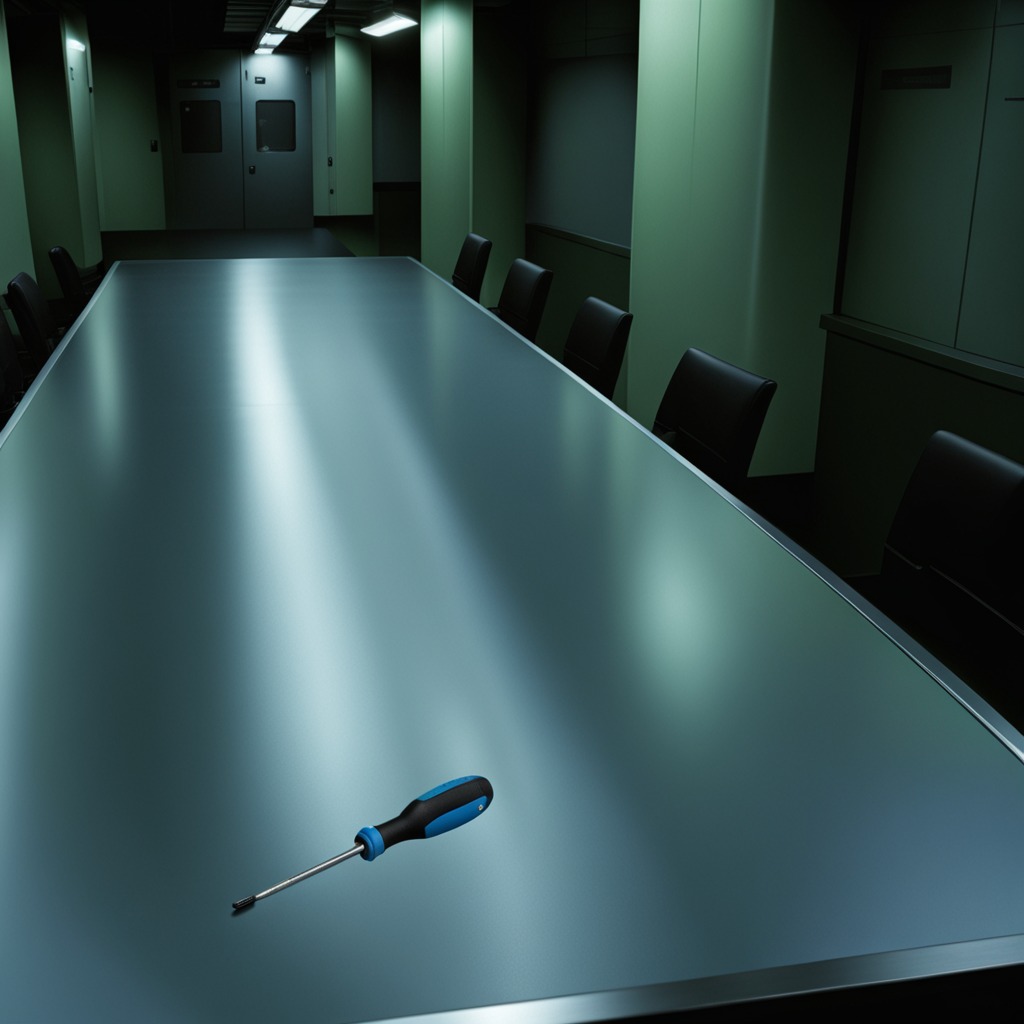
A screwdriver is lying on the clean empty table in a railway signal maintenance room.